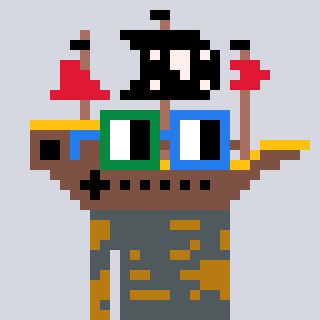
a pixel art character with square green and blue glasses, a pirateship-shaped head and a gold-colored body on a cool background